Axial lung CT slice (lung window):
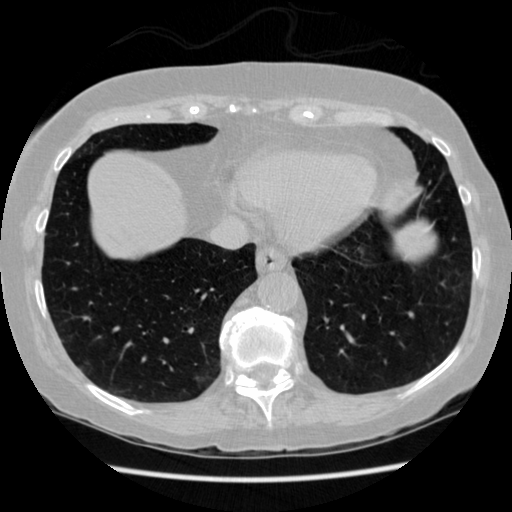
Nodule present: no